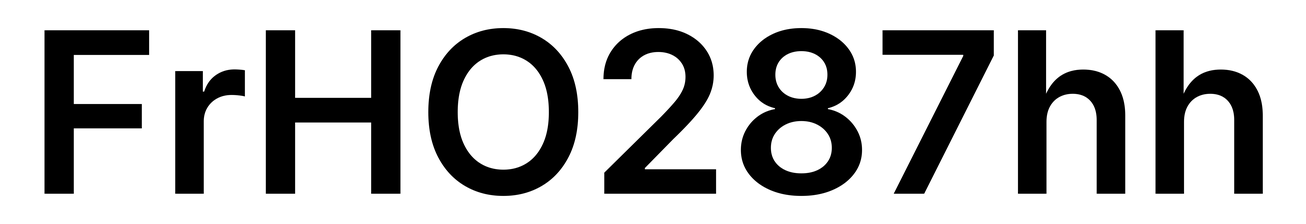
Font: Inter_SemiBold